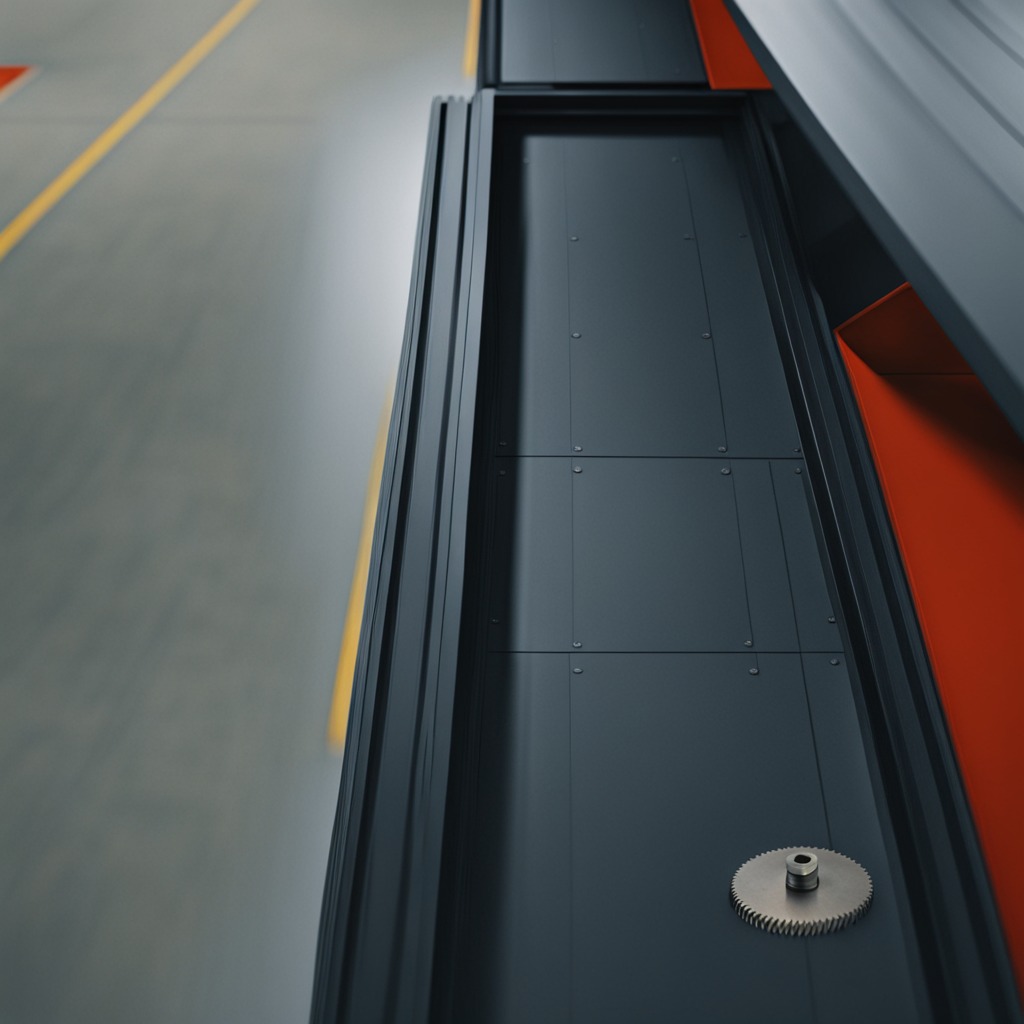
A steel gear with teeth is lying on the toolbox surface in an airplane hangar workshop 8K.